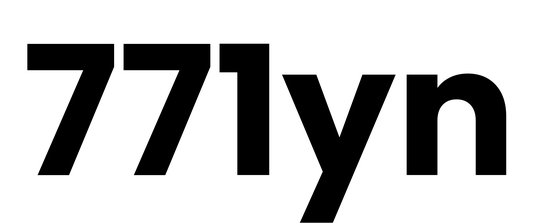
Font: Poppins-Bold